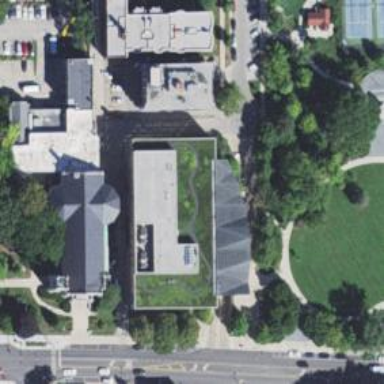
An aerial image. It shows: Library building.